Question: I need to write a script in my SSAS project (cube calculation) that calculate Opening and closing stock value on specific date.

In this screen short first table showing my raw data and second table is showing my required BI values .
Opening stk (stock) on '2015-02-01' product A was 18 and that day price was 10 so '10*18 = 180' stk value,
on 2015-02-08 price was 9 for same product and closing stk was 10 (so 9*10=90) is a closing stock value.
I have use below code for this but this script is not showing required results.
'''
Scope([Measures].[Closing Stock]);
This = sum((
null:[Time].[Year].CurrentMember *
null:[Time].[Quarter].CurrentMember *
null:[Time].[Month Name].CurrentMember *
null:[Time].[Month].CurrentMember *
null:[Time].[date].CurrentMember )
,[Measures].[Movement Qty]) * Price;
FORMAT_STRING ( This ) = "#,#";
End Scope;
'''
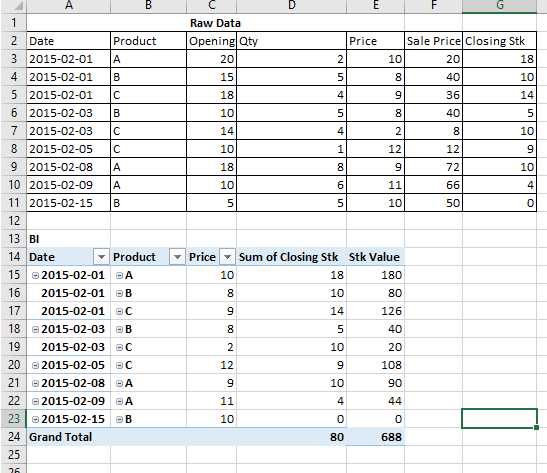
Answer: For what I understand you want to display the remaining stock and the remaining stock value for each day. The script below will work only at day levels. I am have assumed that you have the following measurse in your cube [Meausres].[Opening],[Measures].[Qty],[Measures].[Price] and you have [date] dimension and a level named [date] in this dimension
'''
with
member measure.ClosingCount
as
sum([date].[date].currentmember, [Meausres].[Opening]-[Measures].[Qty])
member measure.ClosingAmount
as
sum([date].[date].currentmember, [measure].[ClosingCount]*[Measures].[Price] )
'''
Edit based on the comment
'''
with
member measure.ClosingCount
as
sum(([date].[date].currentmember,[Product].[Product].currentmember), [Meausres].[Opening]-[Measures].[Qty])
member measure.ClosingAmount
as
sum(([date].[date].currentmember,[Product].[Product].currentmember), [measure].[ClosingCount]*[Measures].[Price] )
'''